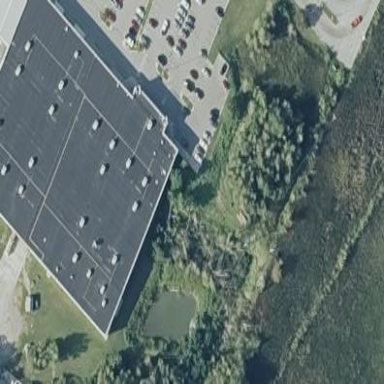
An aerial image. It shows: Building.